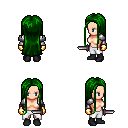
a pixel art fantasy rpg character, female body template, human, light skin, steel arm armor, white pants, green extra-long hairstyle, gold gloves, black shoes, dagger, four views (front, back, left, right), 2x2 character sprite sheet, small pixel art, hard edges, no anti-aliasing